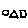
Label: circle